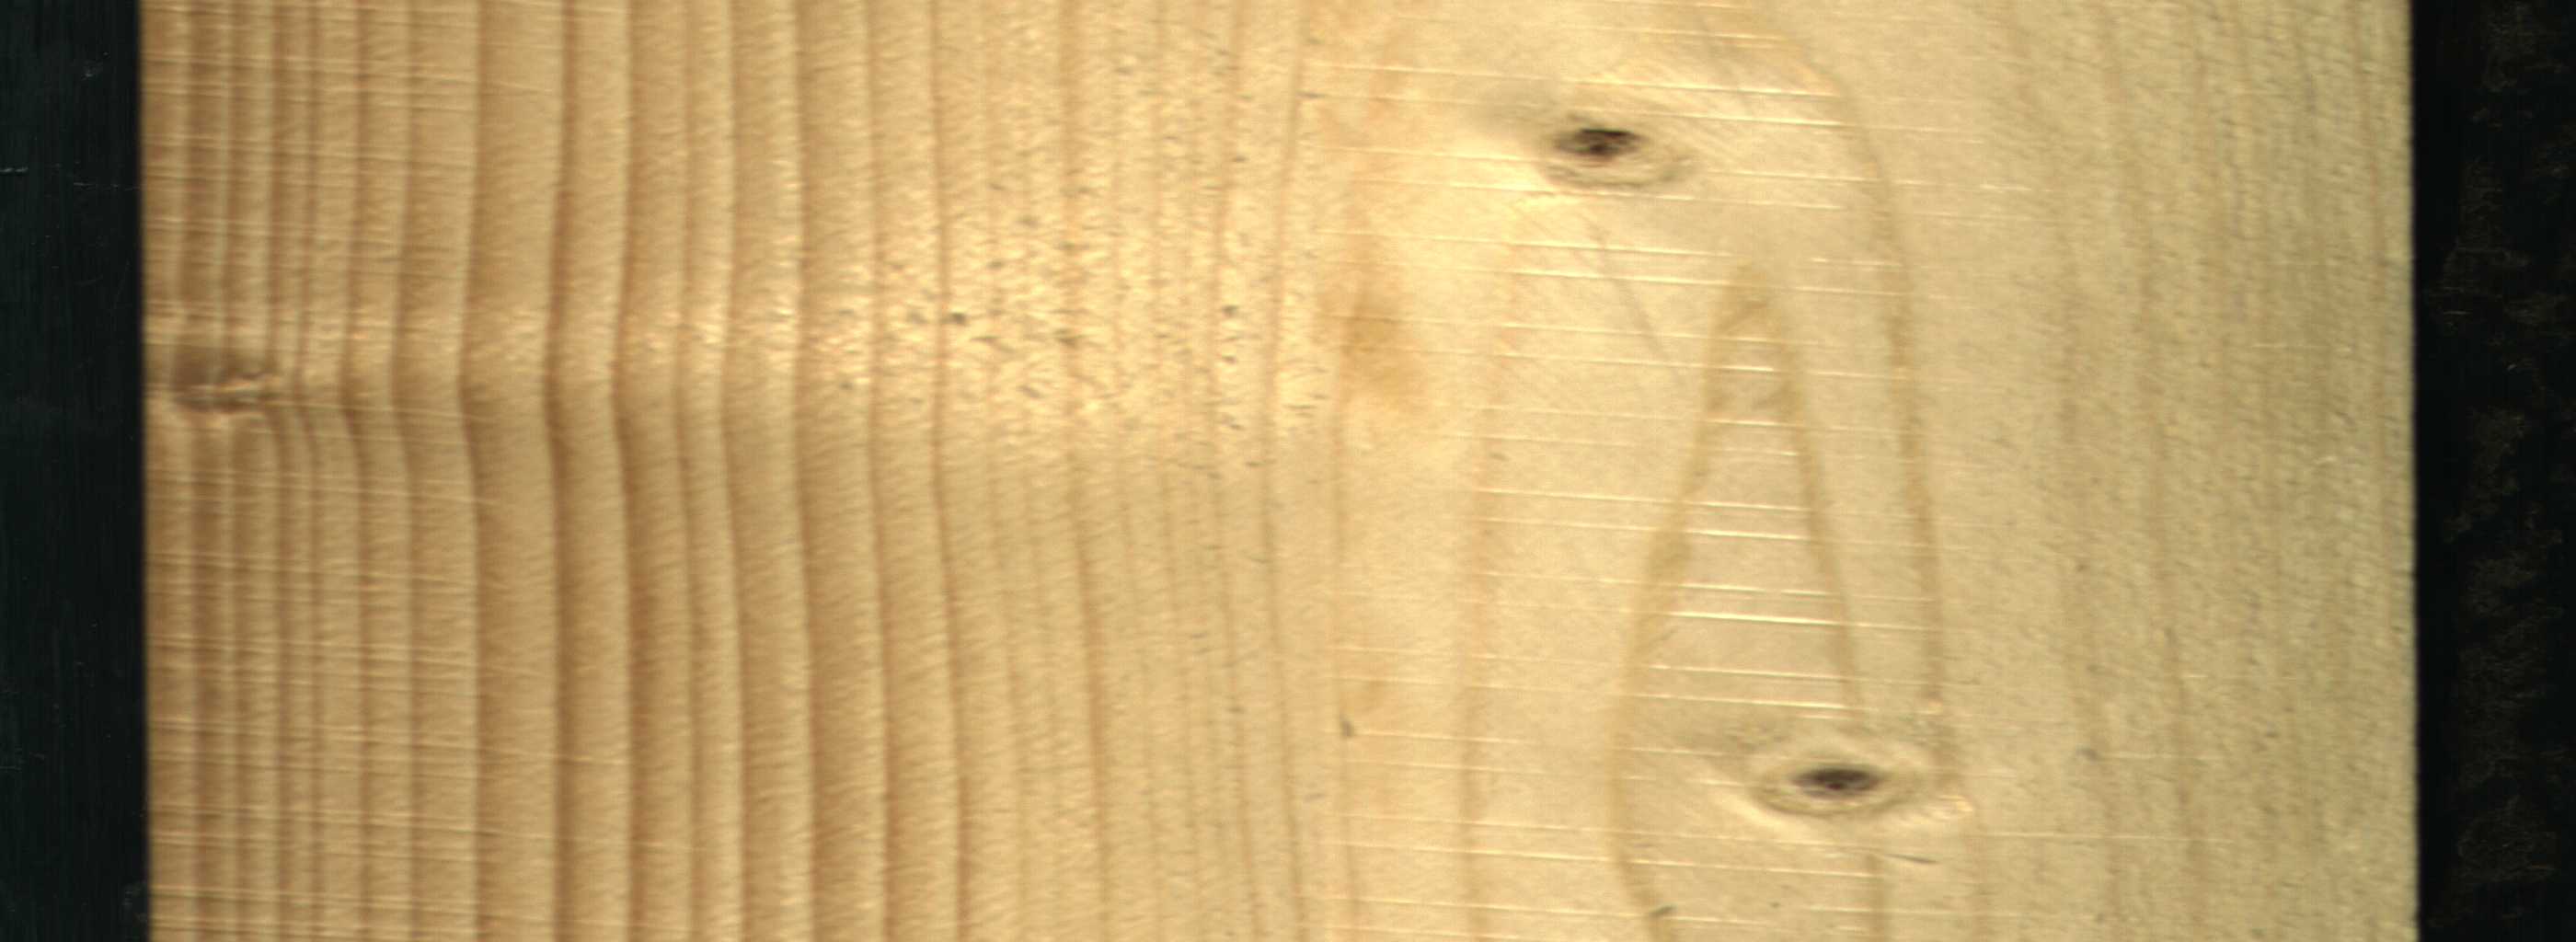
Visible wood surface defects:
resin
Live_Knot
Live_Knot